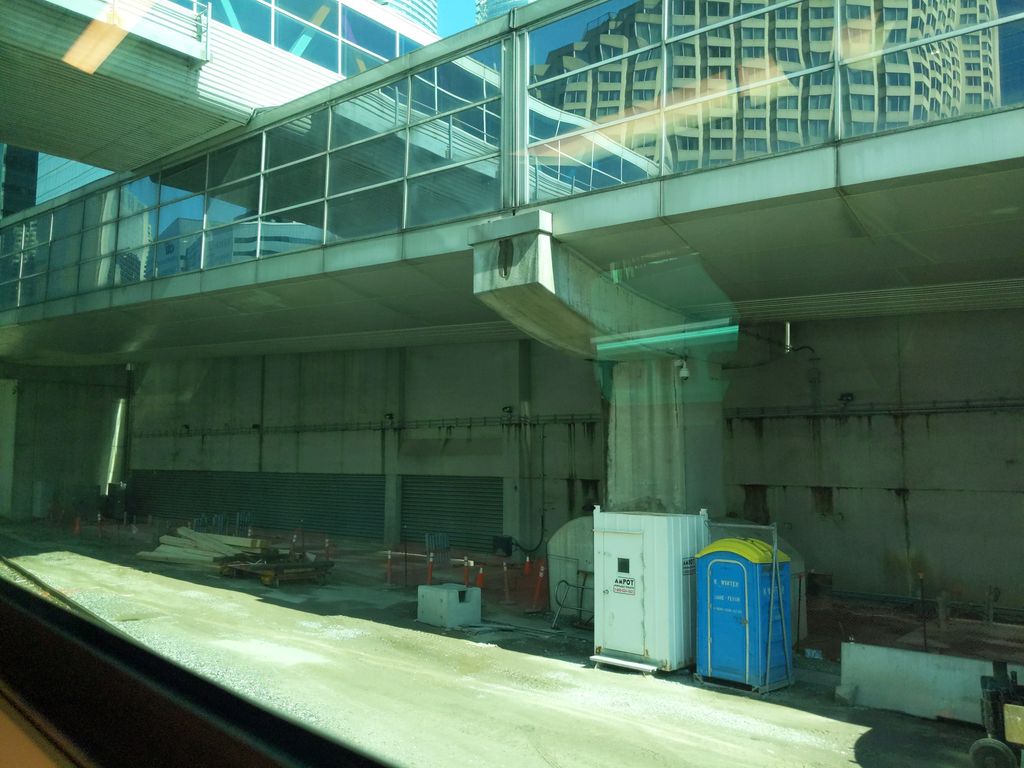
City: toronto